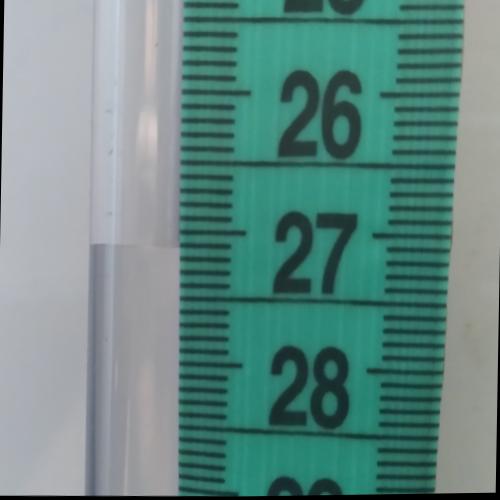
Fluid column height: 27.1 cm